Question: I noticed Chromium has an interesting feature in the inspector/debugger: Event Listeners.
I haven't found the equivalent feature in Firefox Firebug. I saw a question from a couple years ago that said Firefox does not have an equivalent feature, but I'm wondering if there has been any update on this... Is there an addon yet for Firebug that lists listeners? Or, is there something about Firefox's implementation that makes this not practical?
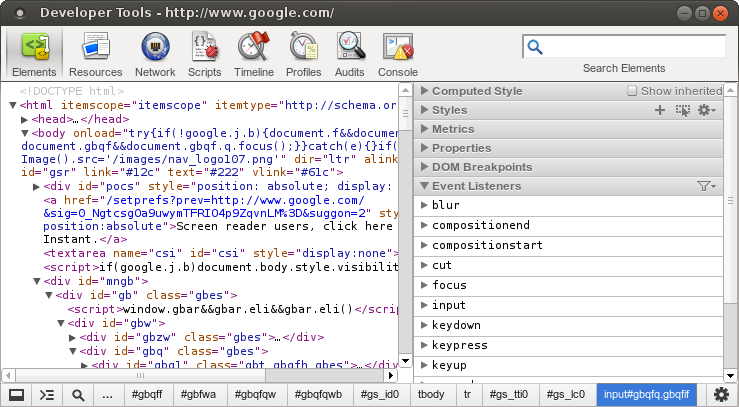
Answer: Now, this feature is natively in the firefox inspector, you not need firebug anymore :)
<URL>